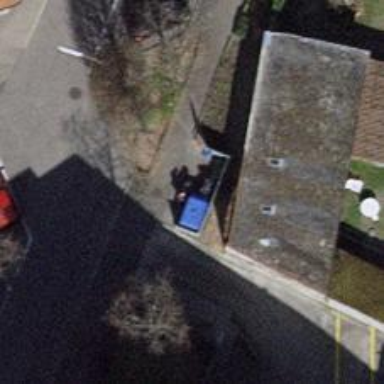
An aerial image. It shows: Recycling container for green waste at recycling facility.